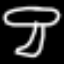
Label: mushroom